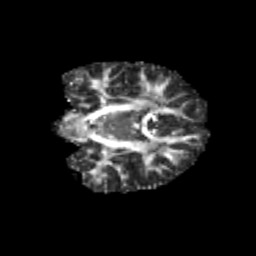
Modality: FA
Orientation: coronal
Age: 9
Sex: male
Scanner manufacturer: siemens
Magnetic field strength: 3 T
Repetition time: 3.8 s
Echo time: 0.07 s